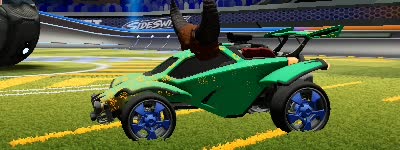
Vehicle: octane